Interaction volume radius: 5 \u00c5
Interaction volume height: 40 \u00c5
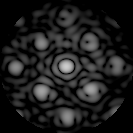
Disorder parameter: 0.2623